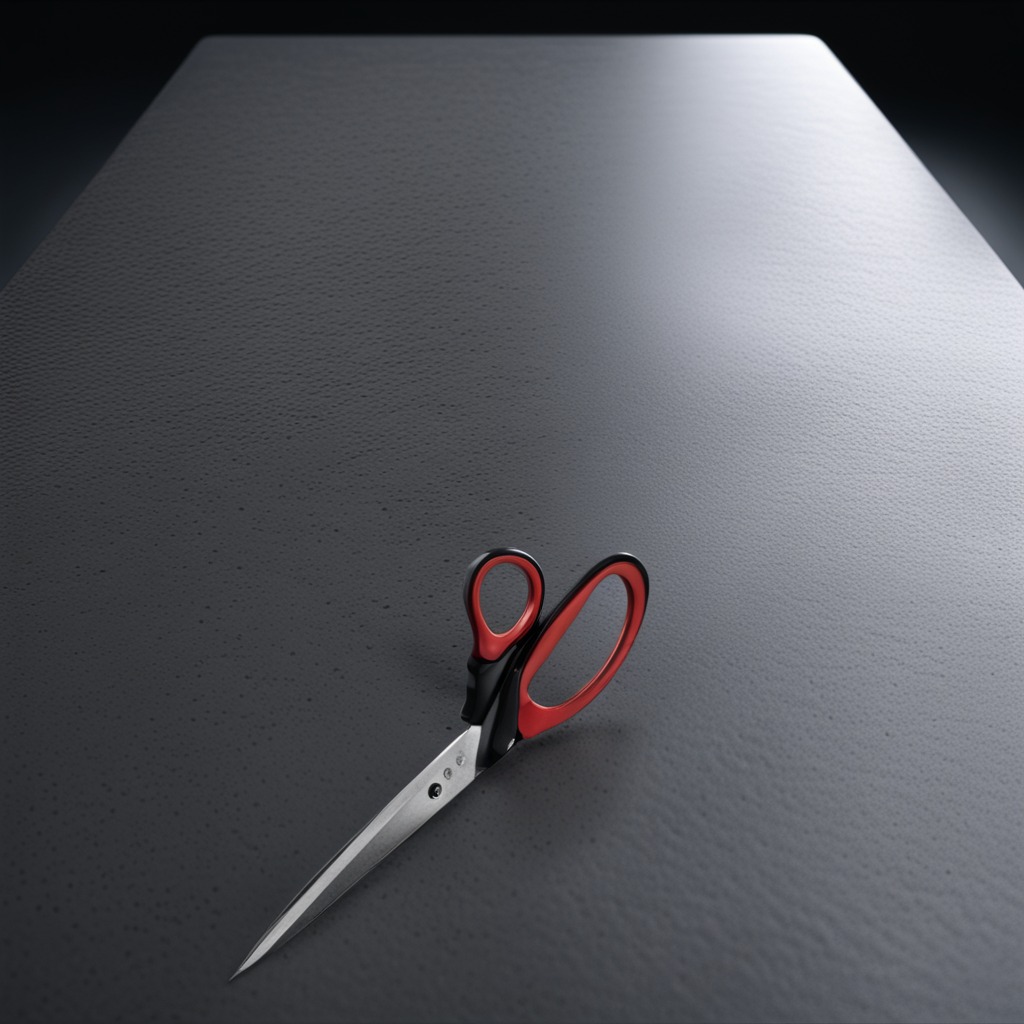
A scissor lies on a clean granite table inside a workshop at night dim ambient light soft shadows worn but